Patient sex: M
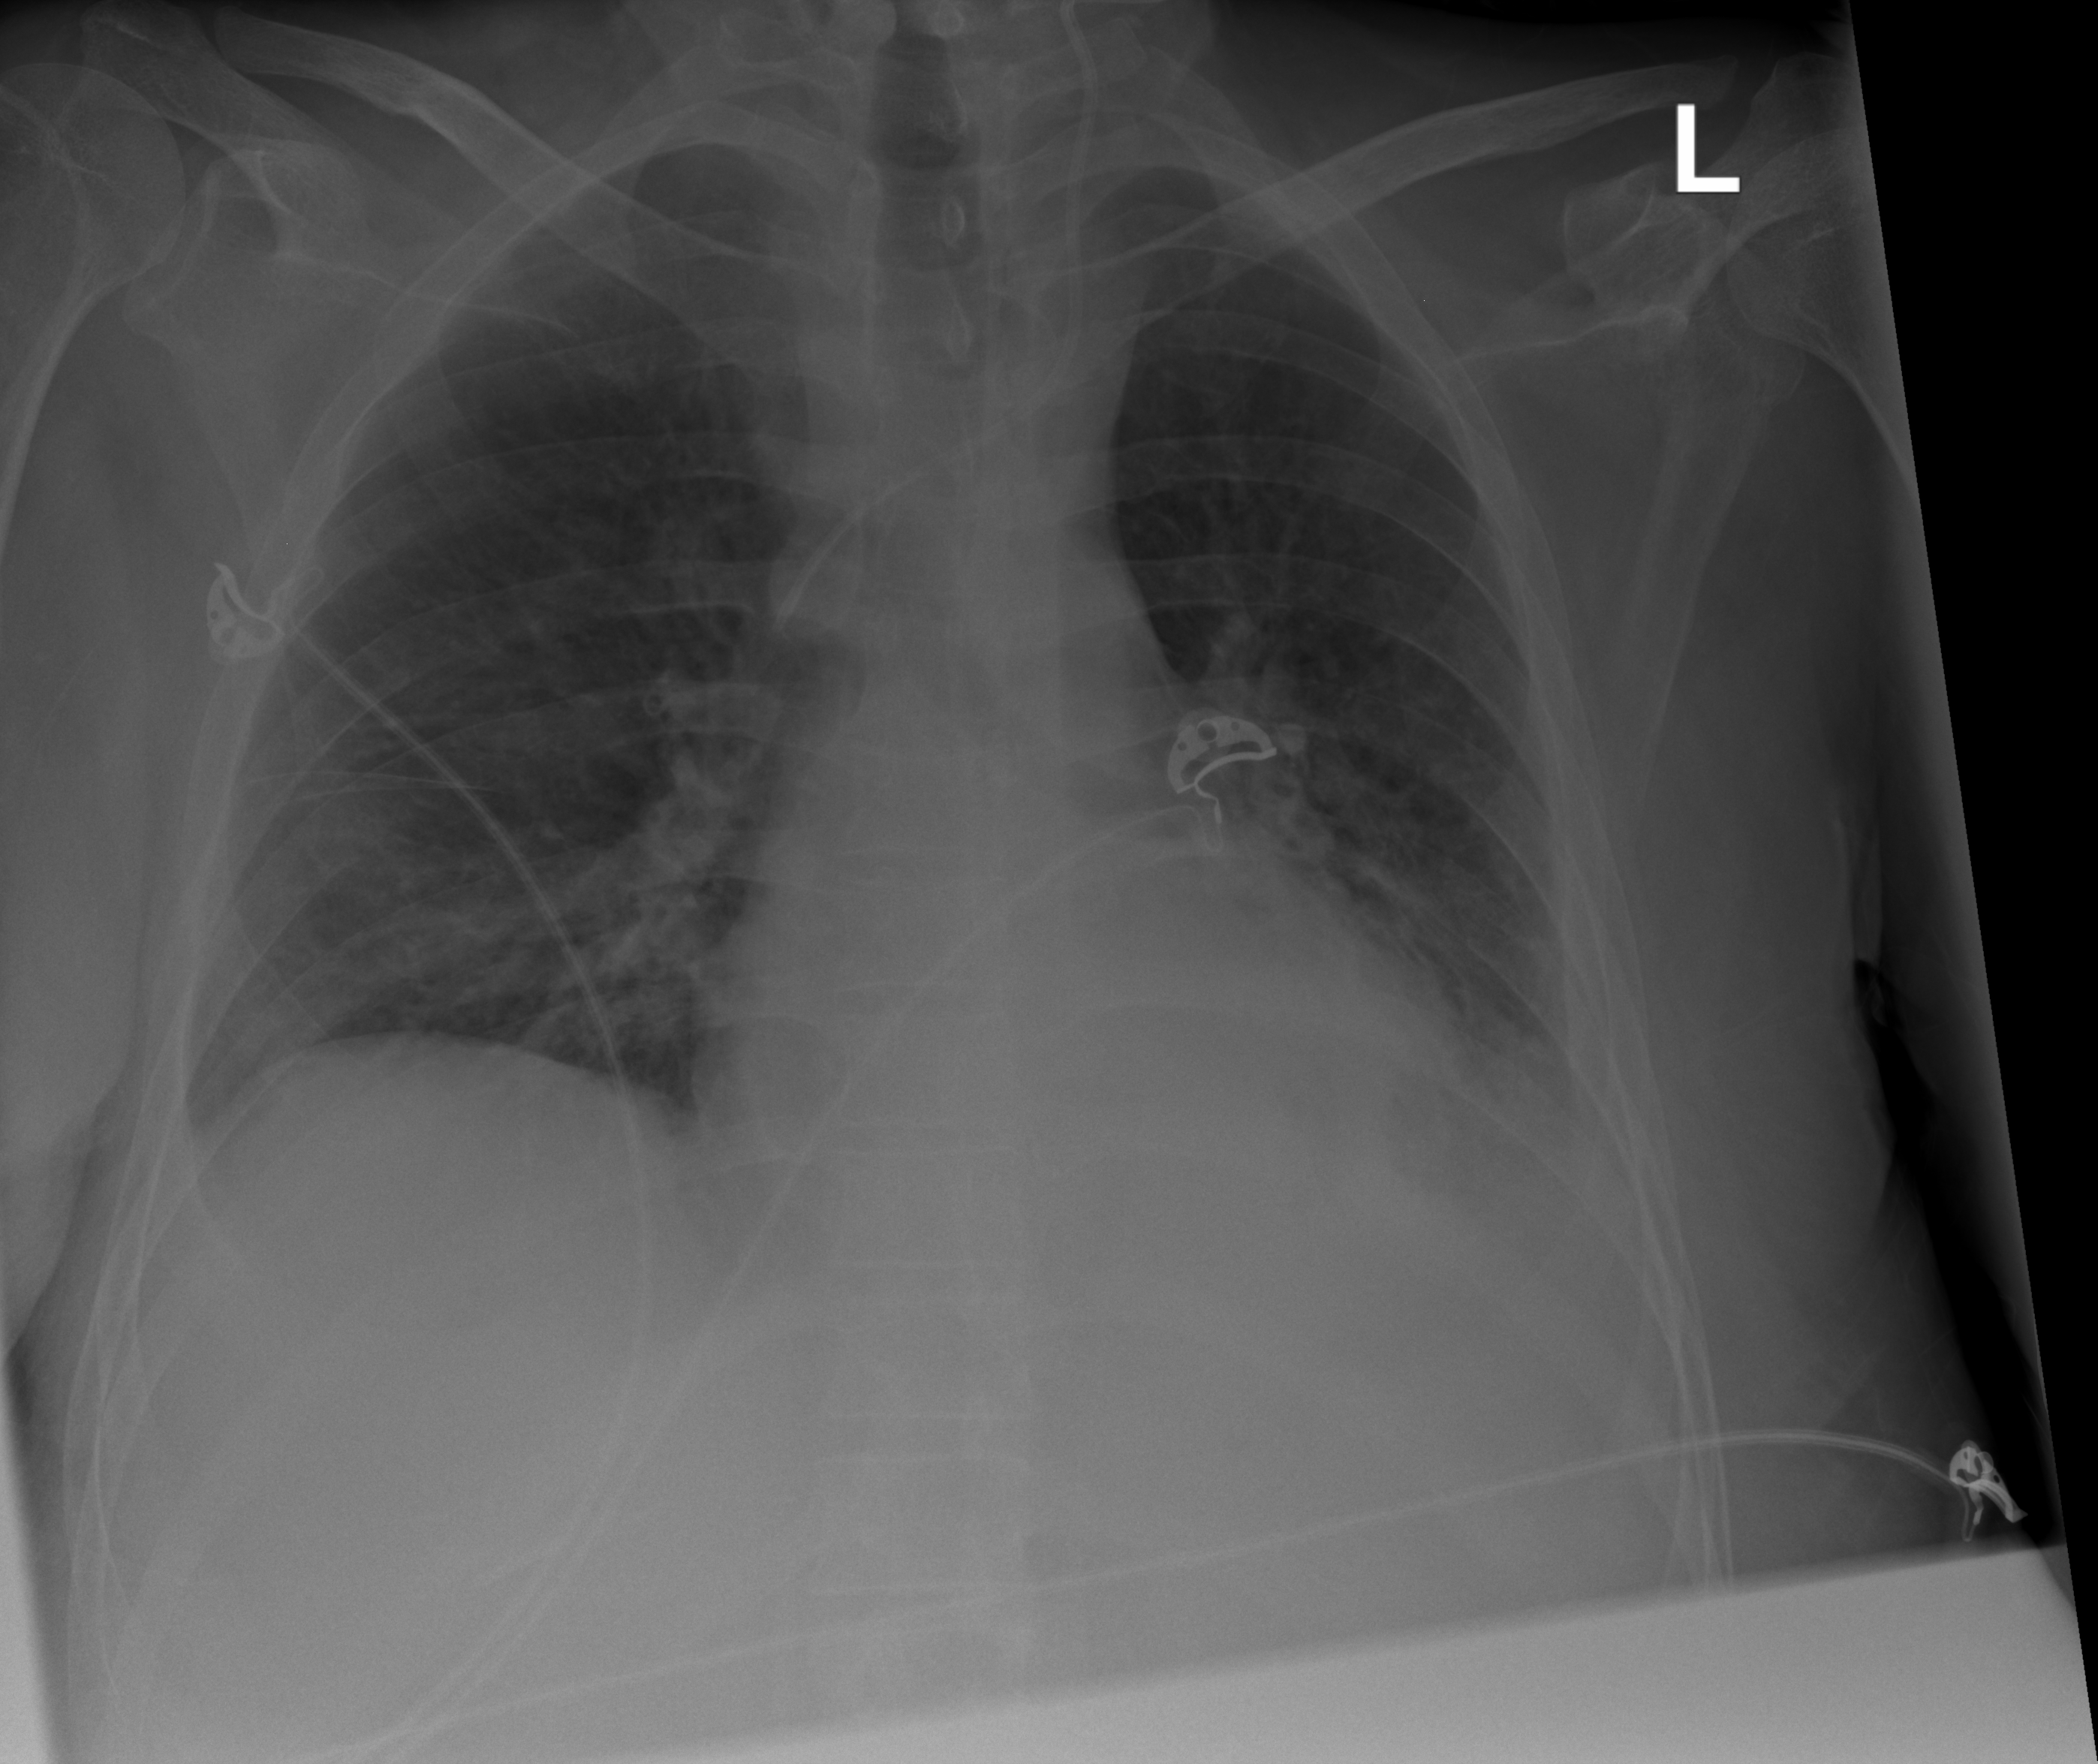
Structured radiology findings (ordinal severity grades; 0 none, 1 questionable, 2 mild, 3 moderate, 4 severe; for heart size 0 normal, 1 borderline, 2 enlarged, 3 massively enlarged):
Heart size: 0
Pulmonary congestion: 0
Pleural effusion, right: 0
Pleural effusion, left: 2
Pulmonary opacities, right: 1
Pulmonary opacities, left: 2
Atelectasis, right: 0
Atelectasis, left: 2